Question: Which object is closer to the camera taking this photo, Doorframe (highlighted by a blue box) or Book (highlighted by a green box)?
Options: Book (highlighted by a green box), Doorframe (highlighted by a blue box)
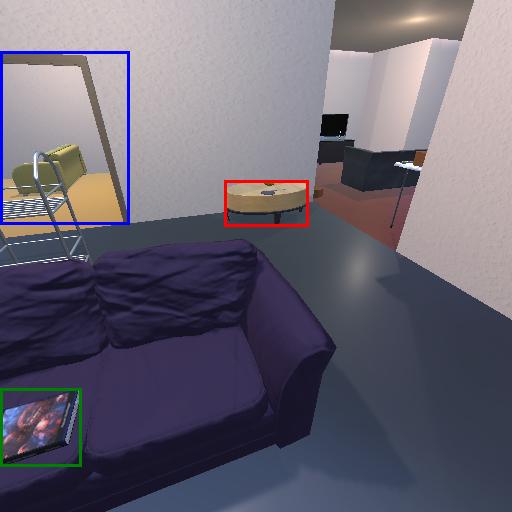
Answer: Book (highlighted by a green box)